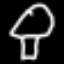
Label: mushroom